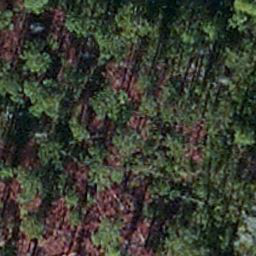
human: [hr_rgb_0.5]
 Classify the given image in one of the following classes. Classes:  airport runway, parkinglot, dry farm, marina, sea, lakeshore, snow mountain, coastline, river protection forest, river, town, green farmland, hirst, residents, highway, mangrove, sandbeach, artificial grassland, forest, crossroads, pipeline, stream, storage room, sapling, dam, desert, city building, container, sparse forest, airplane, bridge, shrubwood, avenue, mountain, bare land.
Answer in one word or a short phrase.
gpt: sapling